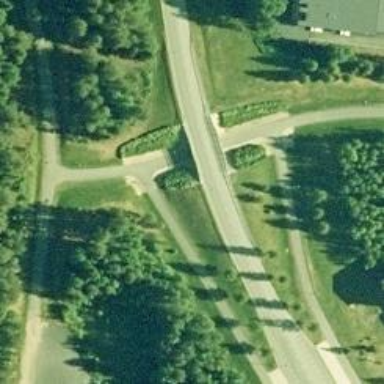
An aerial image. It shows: Asphalt cycleway.